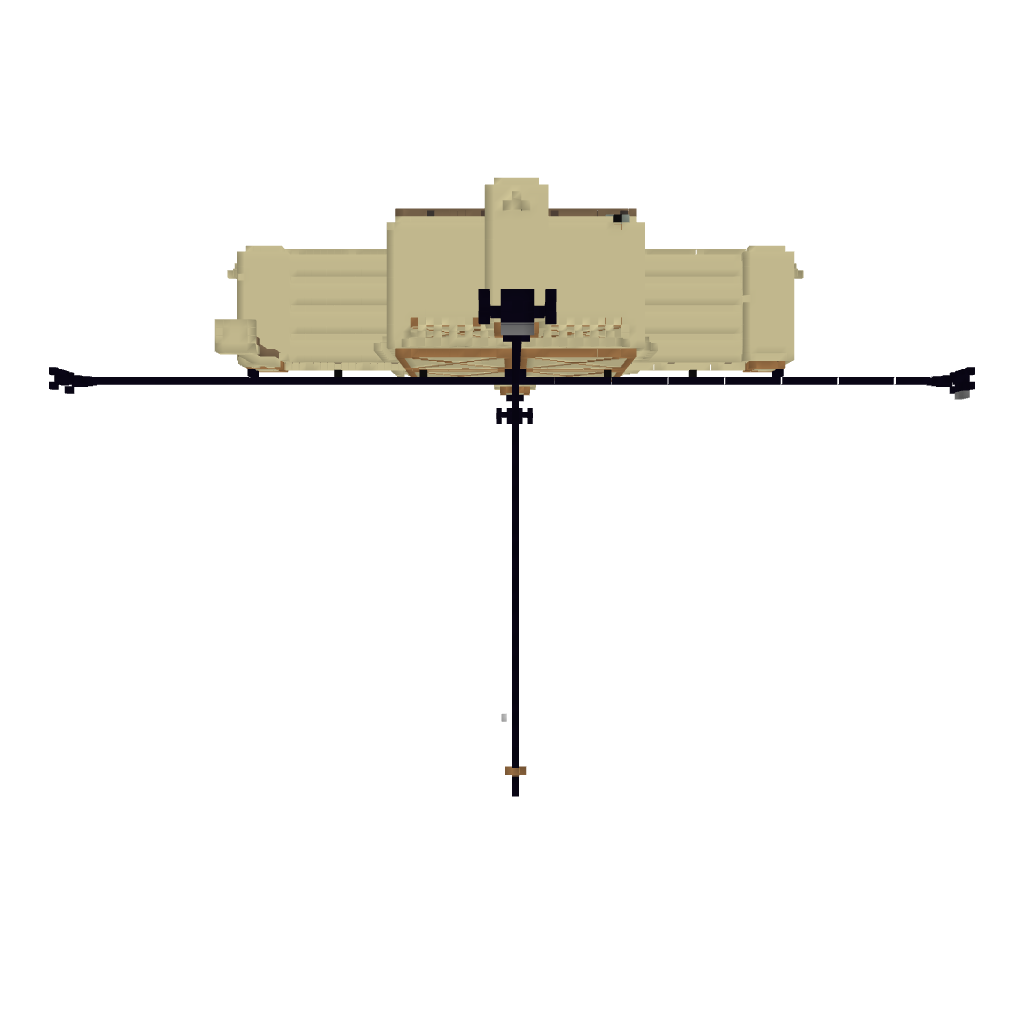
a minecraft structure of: Command Center